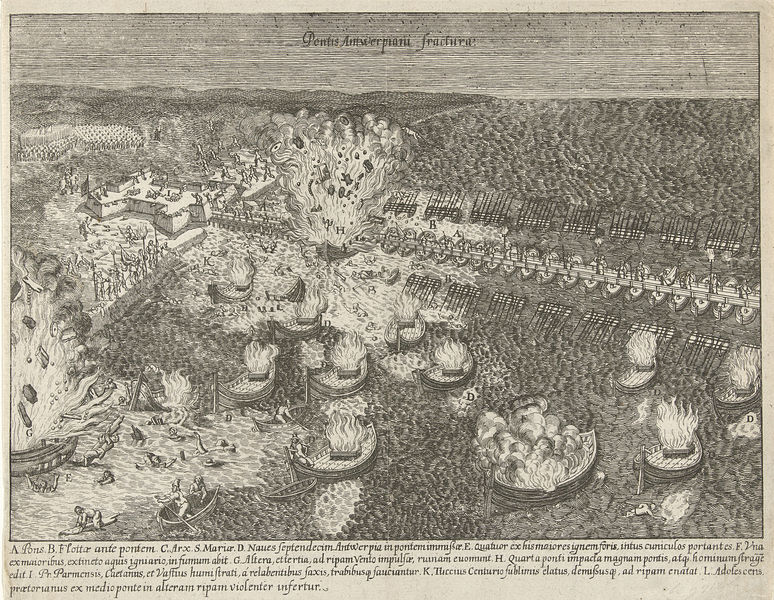
Titel: De schipbrug in de Schelde
Standort: Amsterdam
Institution: Rijksmuseum
Schlagwörter: feuer, fluss, brücke, schiffe, schlacht, festung, radierung, text, seeschlacht, antwerpen, galgen